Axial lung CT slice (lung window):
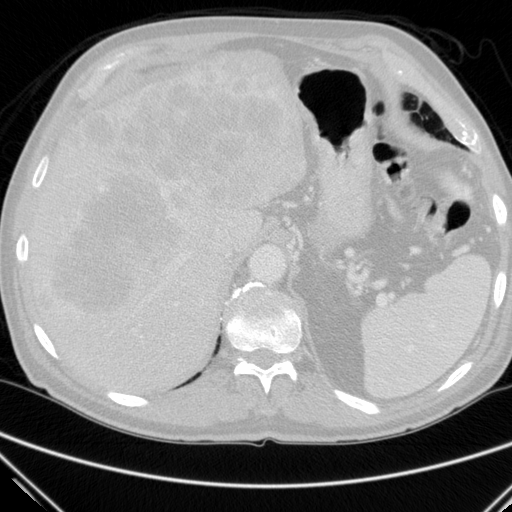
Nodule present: no